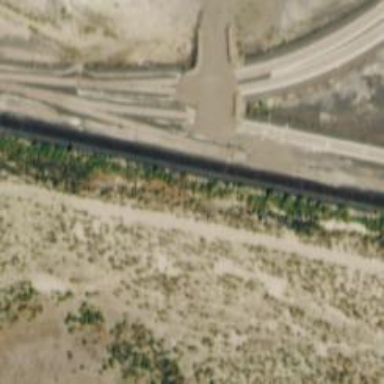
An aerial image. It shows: Railway siding for service.